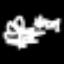
Label: angel